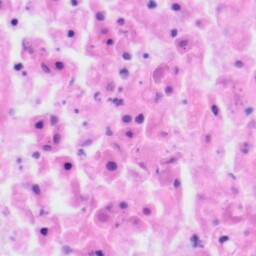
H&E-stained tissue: Tonsil